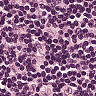
Metastatic tissue present: no